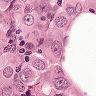
Metastatic tissue present: yes